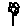
Label: flower